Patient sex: M
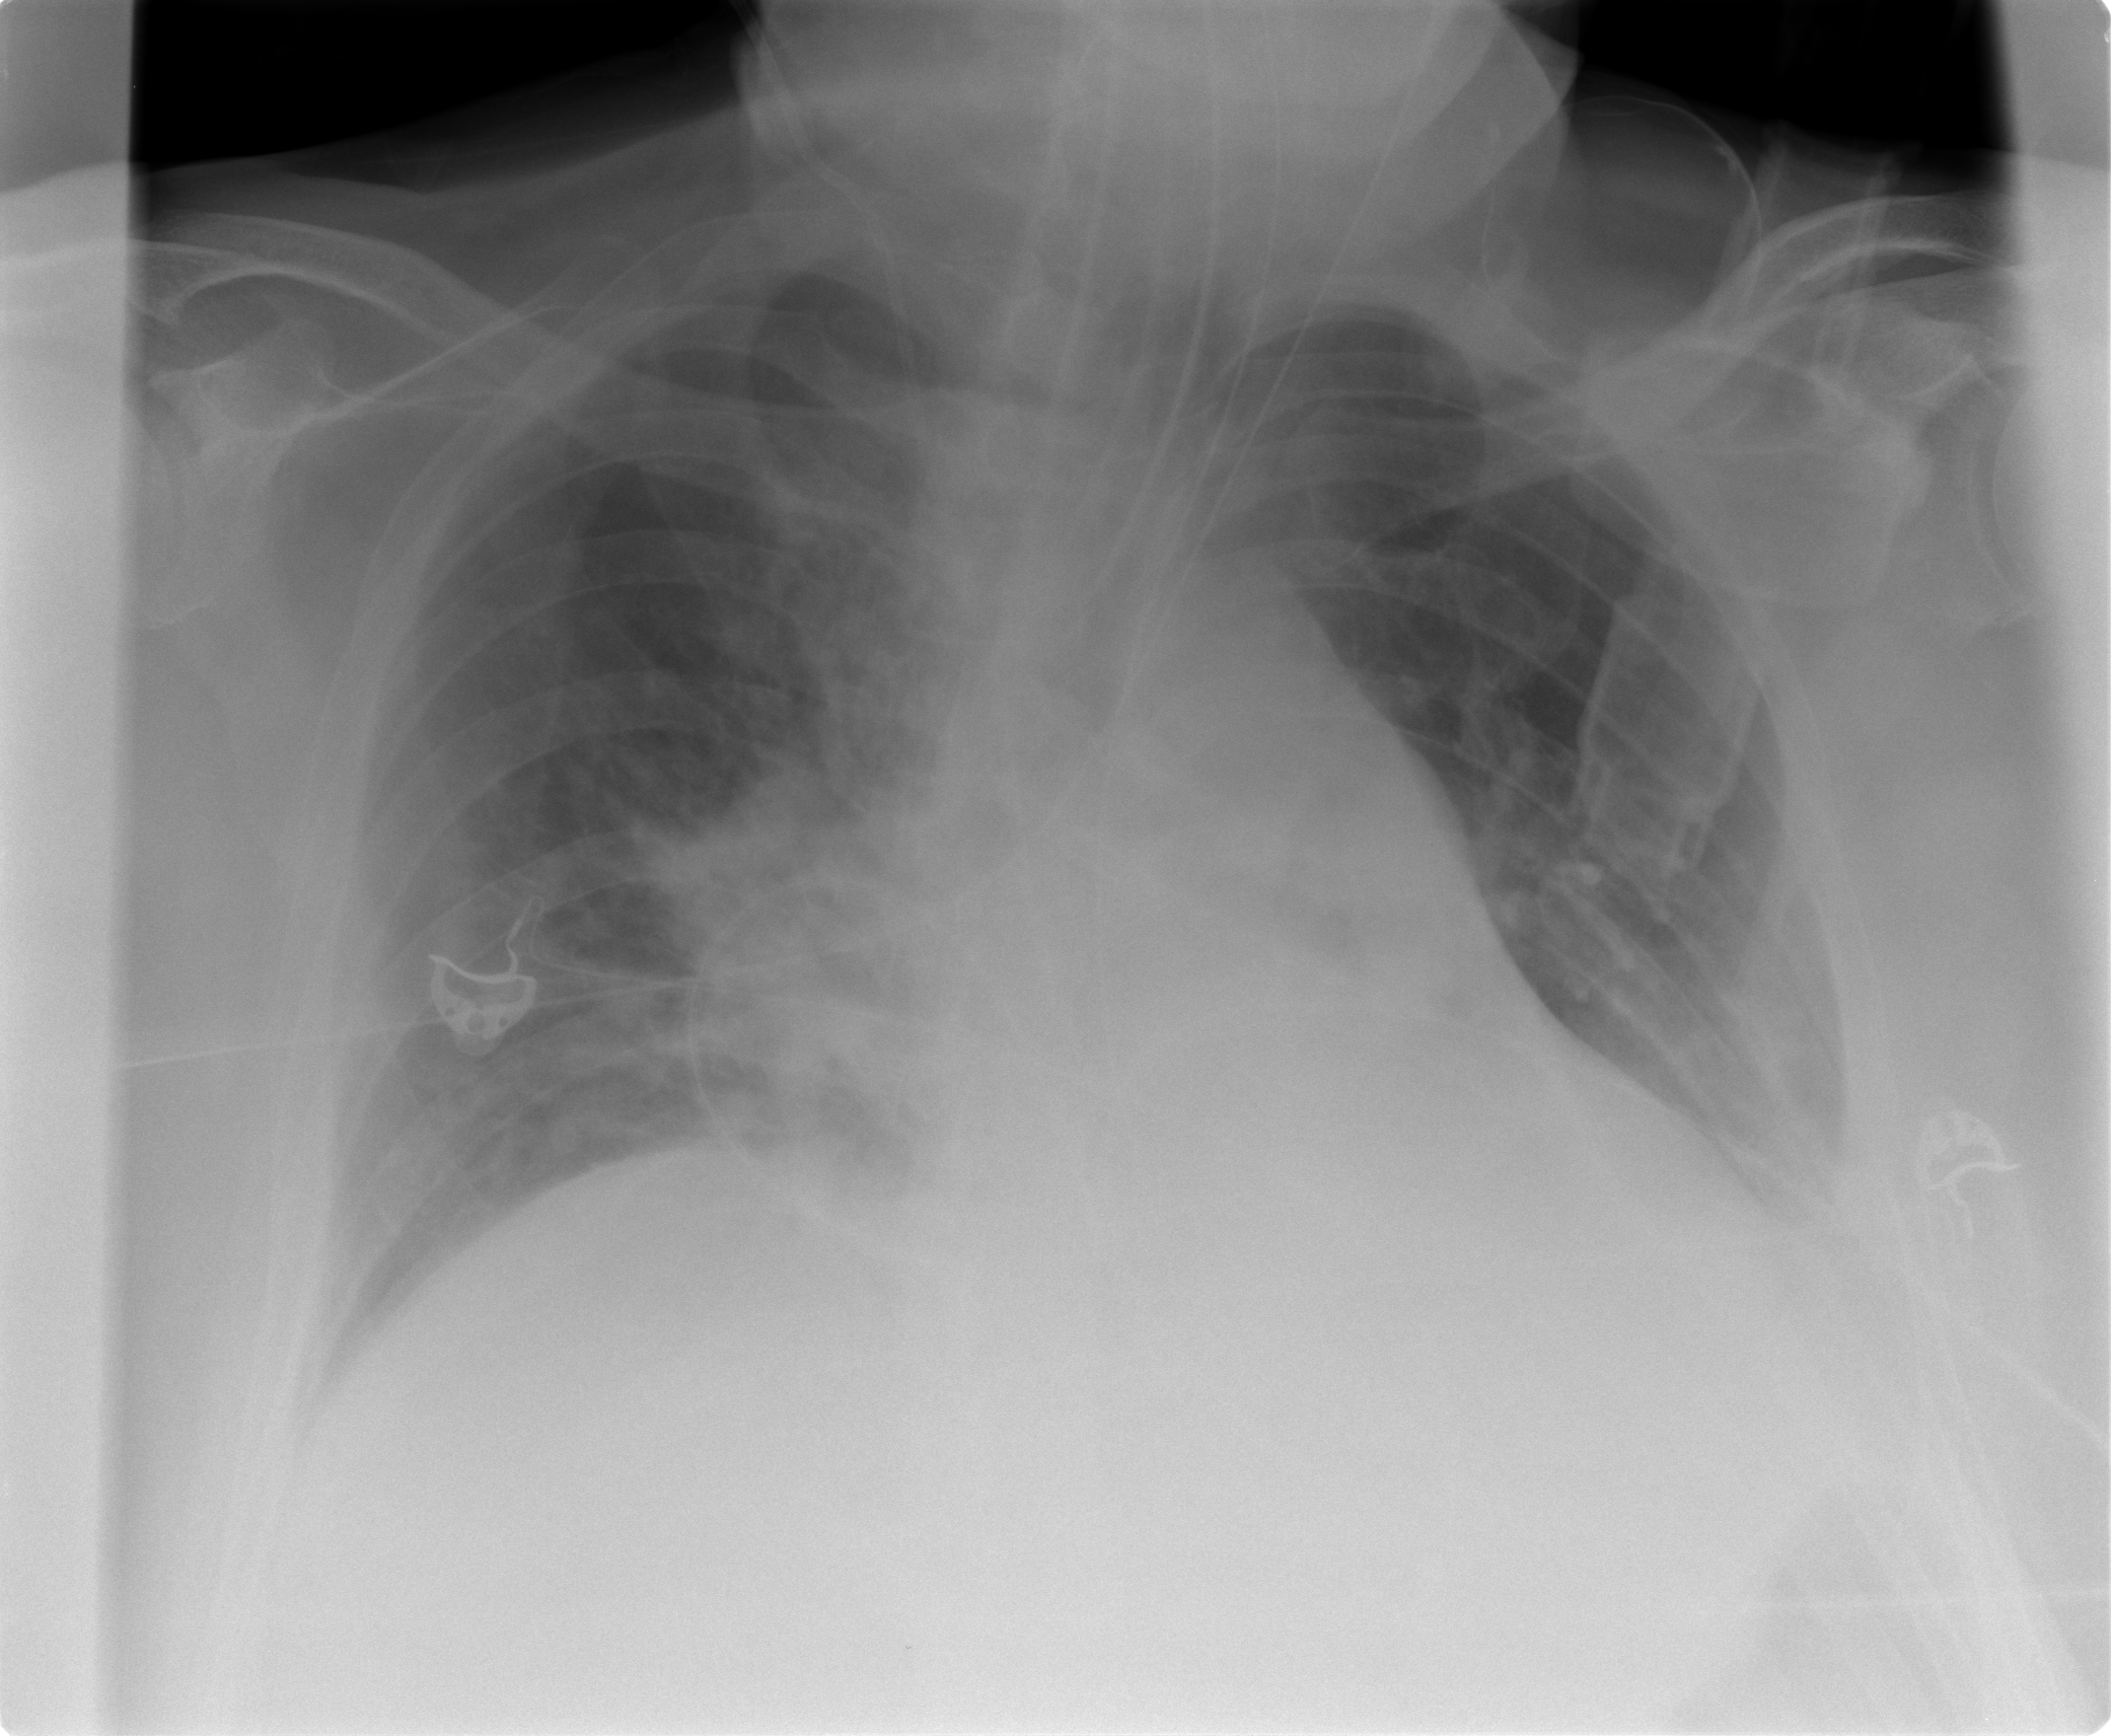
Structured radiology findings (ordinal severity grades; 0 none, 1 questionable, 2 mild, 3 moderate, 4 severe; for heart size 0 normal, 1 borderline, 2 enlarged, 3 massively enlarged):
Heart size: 1
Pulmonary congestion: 0
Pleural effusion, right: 0
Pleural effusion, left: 2
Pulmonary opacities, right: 2
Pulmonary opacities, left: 0
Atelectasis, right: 0
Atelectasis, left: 2